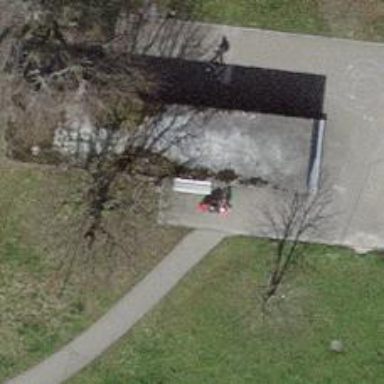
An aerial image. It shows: Bench for seating.